七年级 · 组合数学
“幻方” 最早记载于春秋时期的 《大戴礼记》中，如图1所示，每个三角形的三个顶点上的数字之和都与中间正方形四个顶点上的数字之和相等, 现将 $-5,-3,-2$, 2, 3, 5, 7, 8填入如图2所示的 “幻方” 中, 部分数据已填入, 则 $(d-c)^{a+b}$ 的值为 $($ )

图 1

图 2

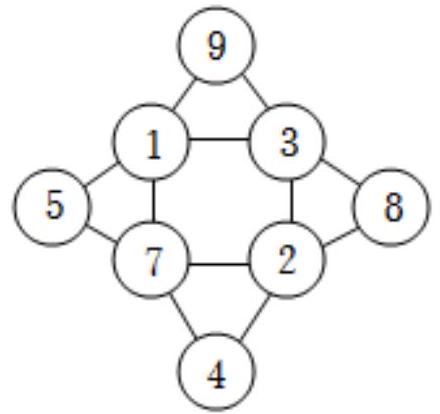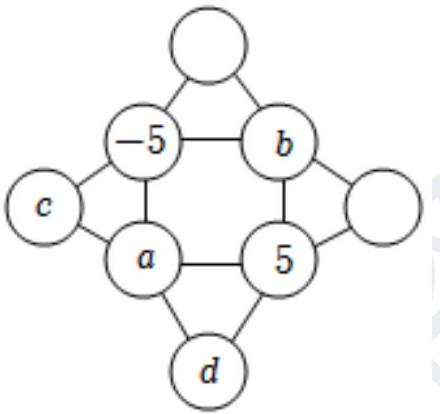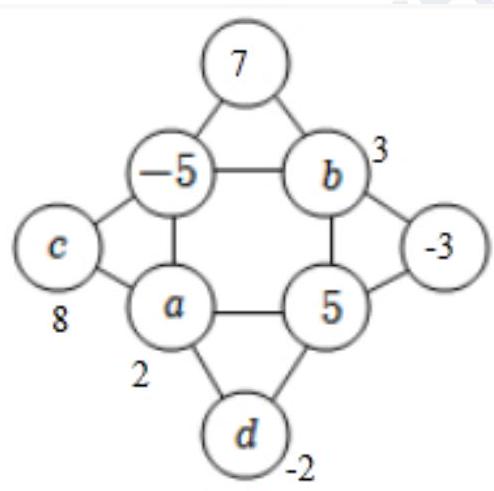
A. -50
B. -100000
C. 50
D. 100000

答案: B
解析: 【答案】 $B$

【解析】解：由题意可得

$c+a+(-5)=a+d+5=(-5)+a+5+b$,

所以有 $b=d+5, c=d+10, c>b>d$,

由图中可知 $a, b, c, d$ 的值, 由 $-3,-2,2,3,7,8$ 中取得,

因为 $c>b>d$,

不妨取 $c=8$, 则 $b=3, d=-2$,

这时, $a$ 的值从 $-3,2,7$ 中取得,

当 $a=-3$ 和 7 , 计算验证, 都不符合题意,

所以 $a=2$, 这时 $b=3$, 都符合题意.

具体数值如下图所示

图 2

所以, $a=2, b=3, c=8, d=-2$

则 $(d-c)^{a+b}=(-2-8)^{2+3}=(-10)^{5}=-10^{5}=-10000$,

故选: $B$.

由题意可知, 每个三角形的三个顶点上的数字之和都与中间正方形四个顶点上的数字之和相等. 所以有 $c+a+(-5)=a+d+5=(-5)+a+5+b$, 进而得 $b=d+5, c=$ $d+10, c>b>d$, 再利用尝试法, 把相应的数据带入验证, 可得 $a, b, c, d$ 的值.先读懂题意, 根据题意获取数量关系, 再用尝试法, 直到找到合理的数值, 本题综合性
比较强, 比较注重逻辑推理.